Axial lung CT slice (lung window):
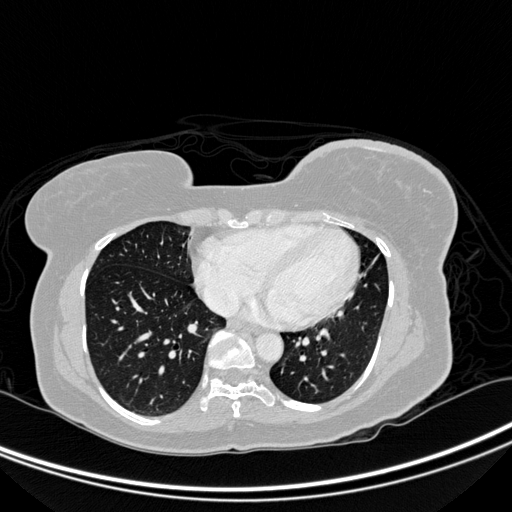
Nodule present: no